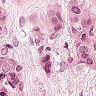
Metastatic tissue present: yes